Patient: sex M, age 46
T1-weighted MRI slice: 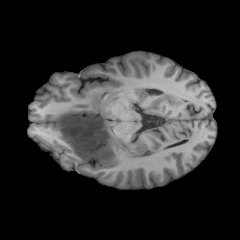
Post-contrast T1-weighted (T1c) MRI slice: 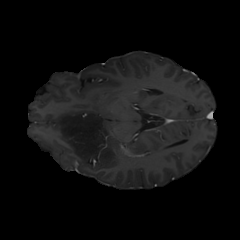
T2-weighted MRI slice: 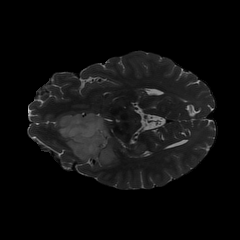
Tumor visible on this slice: yes
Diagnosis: Astrocytoma, IDH-mutant
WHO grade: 2